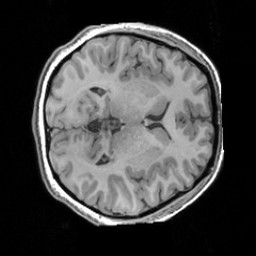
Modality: T1w
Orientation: axial
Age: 27
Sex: female
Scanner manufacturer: siemens
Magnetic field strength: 3 T
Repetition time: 1.63 s
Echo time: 0.00311 s